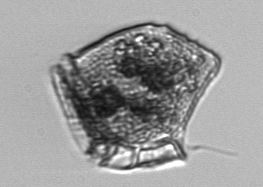
Label: Dinophysis_norvegica